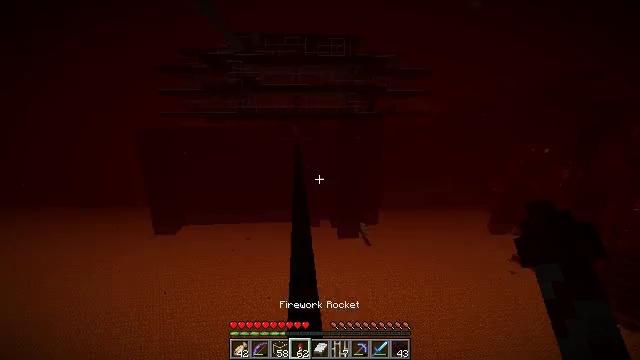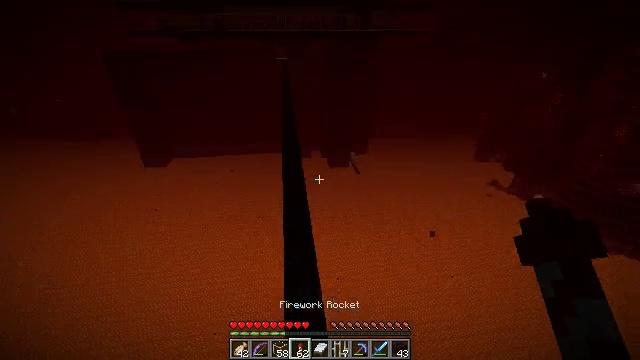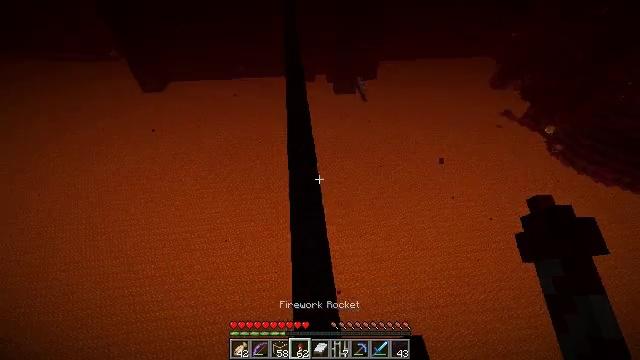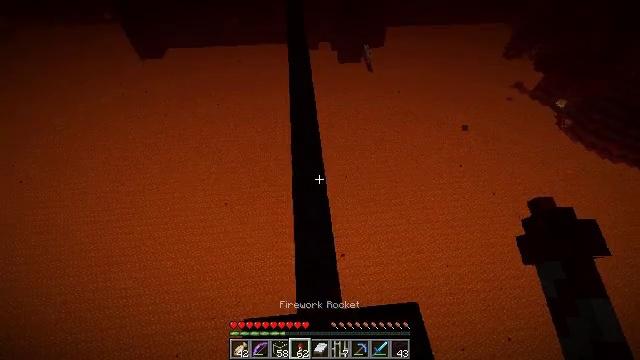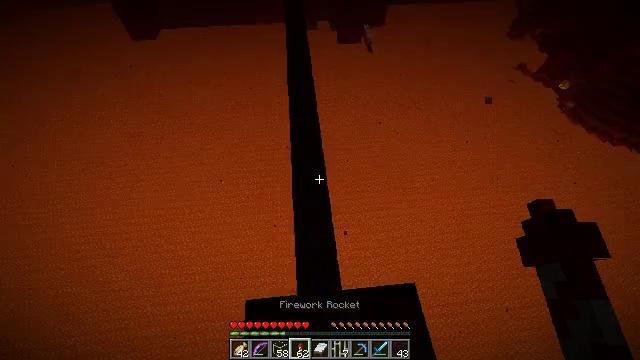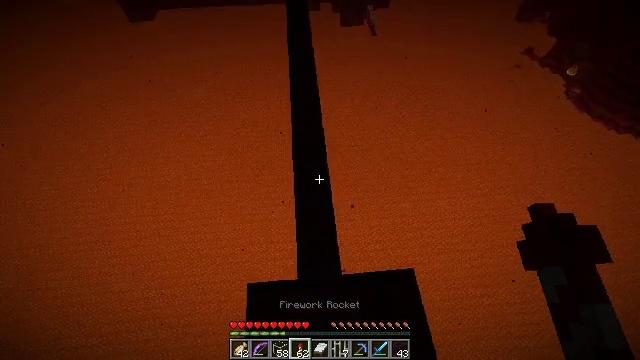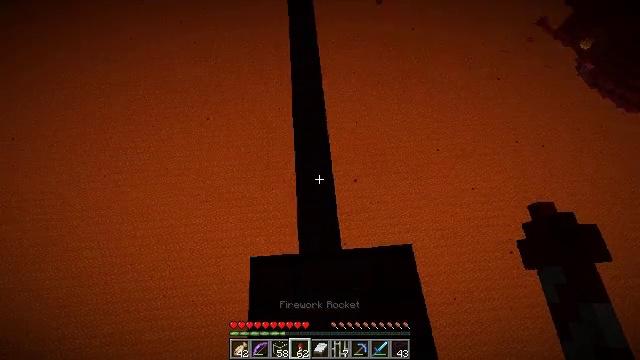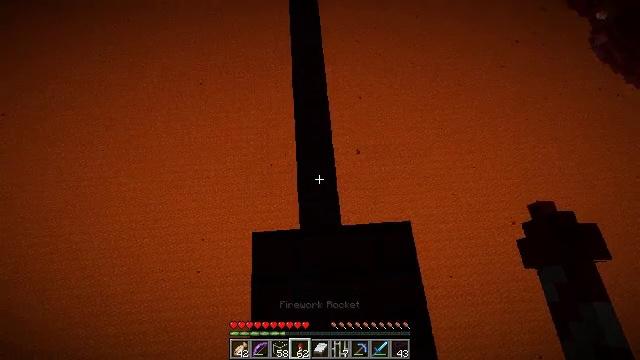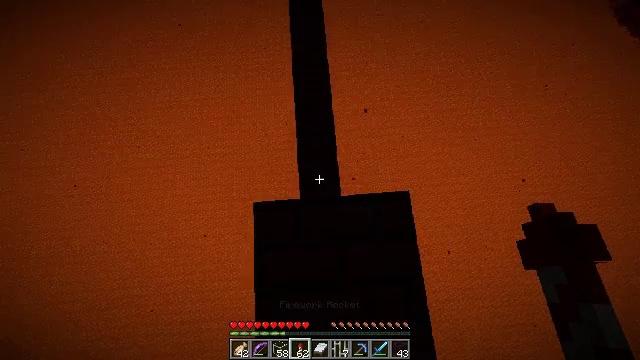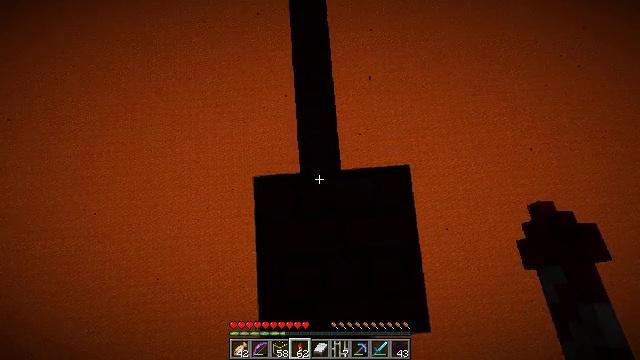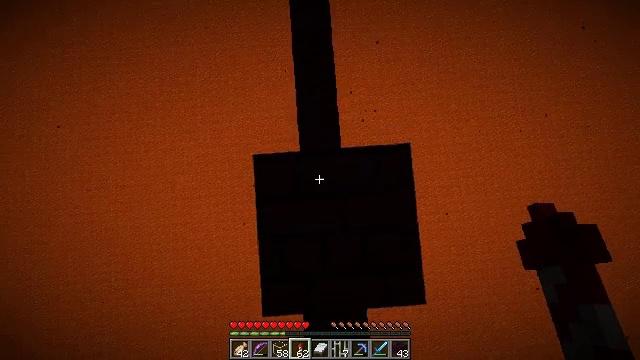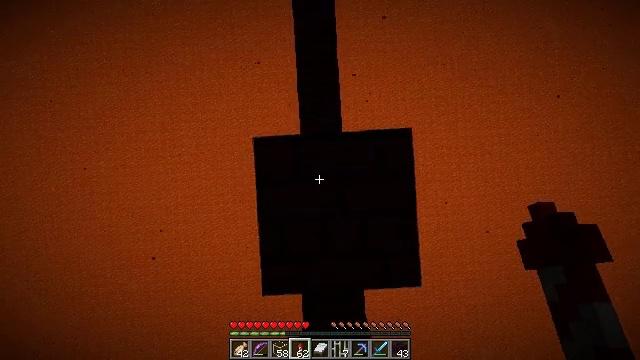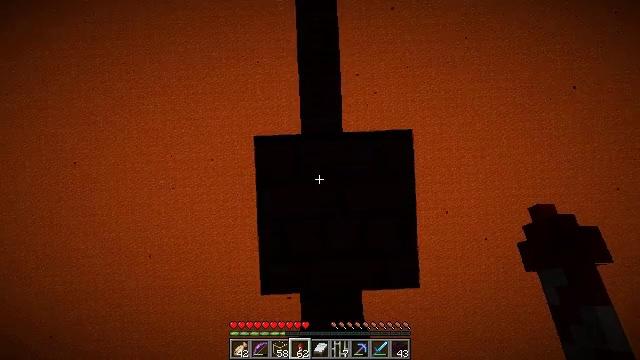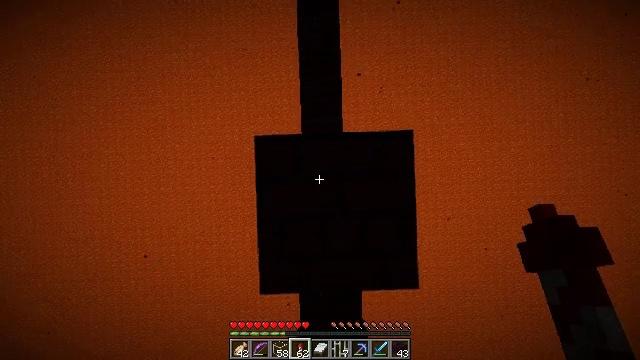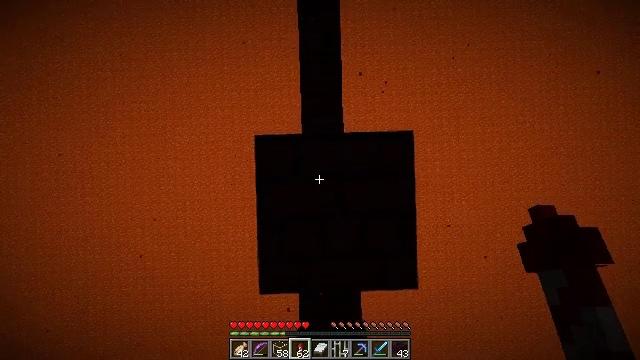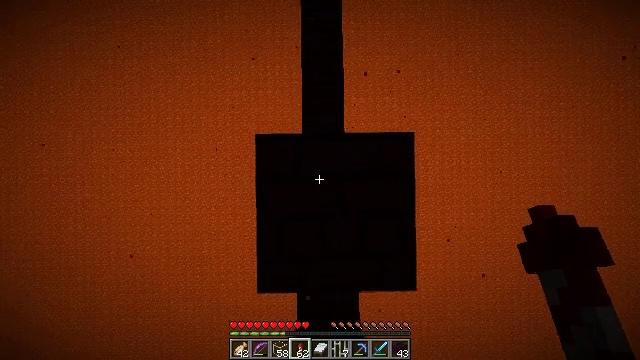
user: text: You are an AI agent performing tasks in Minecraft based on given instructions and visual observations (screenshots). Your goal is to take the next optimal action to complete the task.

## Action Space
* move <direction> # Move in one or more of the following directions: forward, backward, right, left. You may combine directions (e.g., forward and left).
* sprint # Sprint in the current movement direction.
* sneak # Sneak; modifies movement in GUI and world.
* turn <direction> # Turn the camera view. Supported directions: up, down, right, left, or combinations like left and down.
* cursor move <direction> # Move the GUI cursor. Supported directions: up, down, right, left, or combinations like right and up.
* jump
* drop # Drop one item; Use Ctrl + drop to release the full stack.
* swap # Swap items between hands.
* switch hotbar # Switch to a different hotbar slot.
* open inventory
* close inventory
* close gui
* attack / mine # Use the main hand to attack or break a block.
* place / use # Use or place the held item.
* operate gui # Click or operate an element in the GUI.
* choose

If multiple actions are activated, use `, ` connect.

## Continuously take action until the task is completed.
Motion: motion action
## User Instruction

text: Attack the nether bricks to collect them.
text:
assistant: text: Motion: turn right and down
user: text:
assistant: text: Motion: turn left and down
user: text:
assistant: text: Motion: turn down
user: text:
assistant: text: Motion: turn down
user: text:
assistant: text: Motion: turn down
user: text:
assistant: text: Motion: turn down
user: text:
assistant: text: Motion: turn down
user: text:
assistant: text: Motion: turn down
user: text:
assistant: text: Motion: turn down
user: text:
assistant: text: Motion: turn down
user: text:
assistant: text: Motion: turn down
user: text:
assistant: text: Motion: turn down
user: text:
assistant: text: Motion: no_op
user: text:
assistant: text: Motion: no_op
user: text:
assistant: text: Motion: turn down
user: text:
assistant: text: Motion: no_op
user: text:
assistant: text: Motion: no_op
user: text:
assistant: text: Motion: no_op
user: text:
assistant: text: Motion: no_op
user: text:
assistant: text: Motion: no_op
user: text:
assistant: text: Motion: no_op
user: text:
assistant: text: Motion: no_op
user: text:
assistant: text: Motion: no_op
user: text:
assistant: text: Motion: no_op
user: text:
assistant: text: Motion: no_op
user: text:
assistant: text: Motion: no_op
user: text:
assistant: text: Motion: no_op
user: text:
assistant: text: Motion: no_op
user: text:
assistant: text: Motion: no_op
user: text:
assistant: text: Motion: no_op